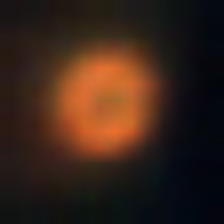
Taxon: NanoPlankton
Group: Other